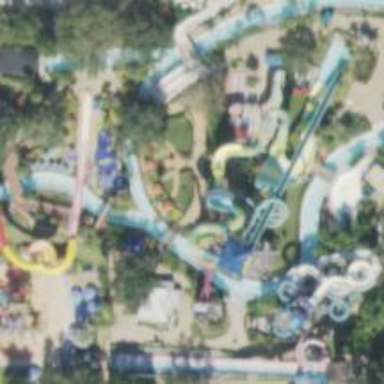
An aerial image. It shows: Water slide attraction.